Question: I want to gray out all the row(s) including and .
'''
@if ($user->active == 2)
<tr class=" silver">
@else
<tr >
@endif
<td>
// Stuff ...
</td>
</tr>
@endforeach
</tbody>
'''

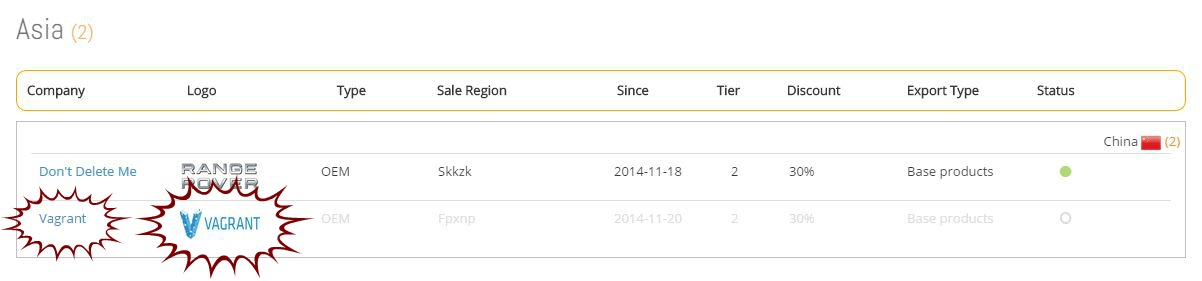
Answer: I see you already have a class assigned, so all you need is do some additional css. I suppose this is what you're doing now:
'''
.silver { /* you probably want to use a more specific selector */
color:#ccc;
}
'''
Now we need to target the link and the image and the link separately
'''
.silver a {
color:#ccc; /* or some light turquoise if you want */
}
.silver img {
opacity:0.4;
}
'''
or:
### The much simpler way
'''
.silver {
opacity:0.4;
}
'''
However that gives you less control over the style of each element